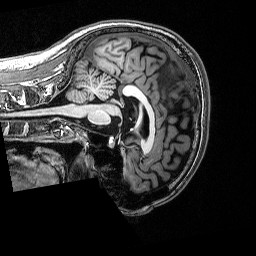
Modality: T1w
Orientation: sagittal
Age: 25
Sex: male
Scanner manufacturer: siemens
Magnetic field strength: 3 T
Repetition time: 2.53 s
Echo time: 0.00339 s